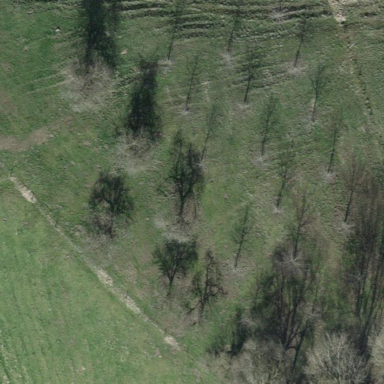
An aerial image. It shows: Orchard.